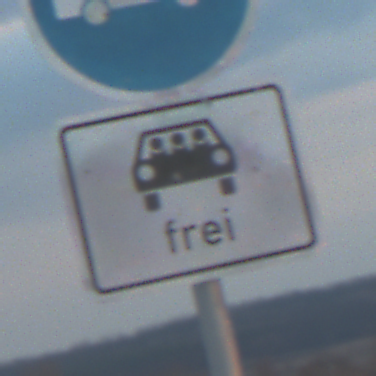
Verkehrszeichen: MehrfachbesetzePersonenkraftwagenFrei
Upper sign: Busssonderstreifen
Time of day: SunriseSunset
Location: Outdoor (Beach)
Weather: PartlyCloudy
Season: NotSpecified
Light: Natural